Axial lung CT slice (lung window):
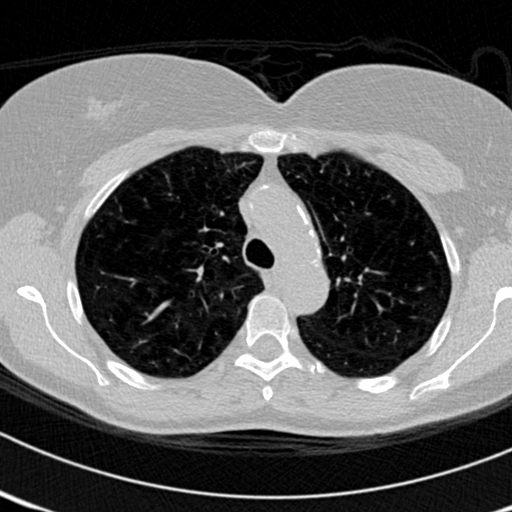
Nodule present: no